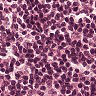
Metastatic tissue present: no